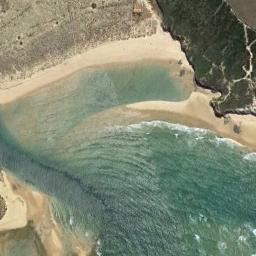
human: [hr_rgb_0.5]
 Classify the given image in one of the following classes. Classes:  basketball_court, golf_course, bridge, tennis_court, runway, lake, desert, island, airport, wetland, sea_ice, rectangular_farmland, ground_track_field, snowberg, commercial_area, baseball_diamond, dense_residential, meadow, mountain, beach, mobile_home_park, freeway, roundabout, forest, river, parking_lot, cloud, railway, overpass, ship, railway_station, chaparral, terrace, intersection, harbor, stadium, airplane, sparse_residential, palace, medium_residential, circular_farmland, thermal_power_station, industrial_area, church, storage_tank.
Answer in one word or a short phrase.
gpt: beach